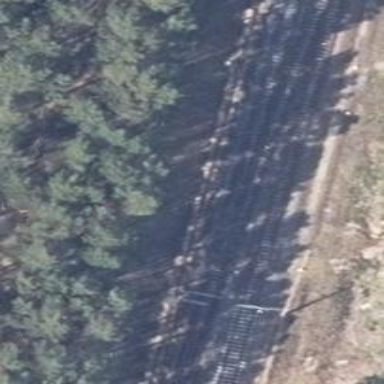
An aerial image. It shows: Railway track with contact line for electrification.